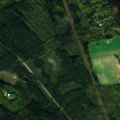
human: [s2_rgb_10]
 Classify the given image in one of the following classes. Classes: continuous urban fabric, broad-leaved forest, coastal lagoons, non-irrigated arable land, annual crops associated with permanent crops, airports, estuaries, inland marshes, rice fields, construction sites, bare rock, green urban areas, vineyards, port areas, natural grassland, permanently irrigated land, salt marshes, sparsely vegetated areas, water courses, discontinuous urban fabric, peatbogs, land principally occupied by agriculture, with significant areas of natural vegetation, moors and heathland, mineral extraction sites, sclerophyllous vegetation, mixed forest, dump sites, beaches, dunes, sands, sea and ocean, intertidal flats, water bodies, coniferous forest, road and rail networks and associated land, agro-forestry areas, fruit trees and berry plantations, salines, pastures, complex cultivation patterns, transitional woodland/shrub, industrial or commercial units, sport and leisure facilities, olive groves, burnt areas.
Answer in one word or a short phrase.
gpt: land principally occupied by agriculture, with significant areas of natural vegetation, coniferous forest, mixed forest, water bodies